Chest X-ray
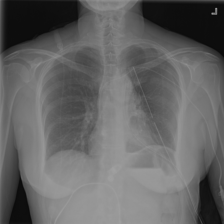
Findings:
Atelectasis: negative
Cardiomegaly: negative
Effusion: positive
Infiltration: negative
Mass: negative
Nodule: negative
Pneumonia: negative
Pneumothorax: positive
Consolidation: negative
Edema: negative
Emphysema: negative
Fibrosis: negative
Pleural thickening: negative
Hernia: negative